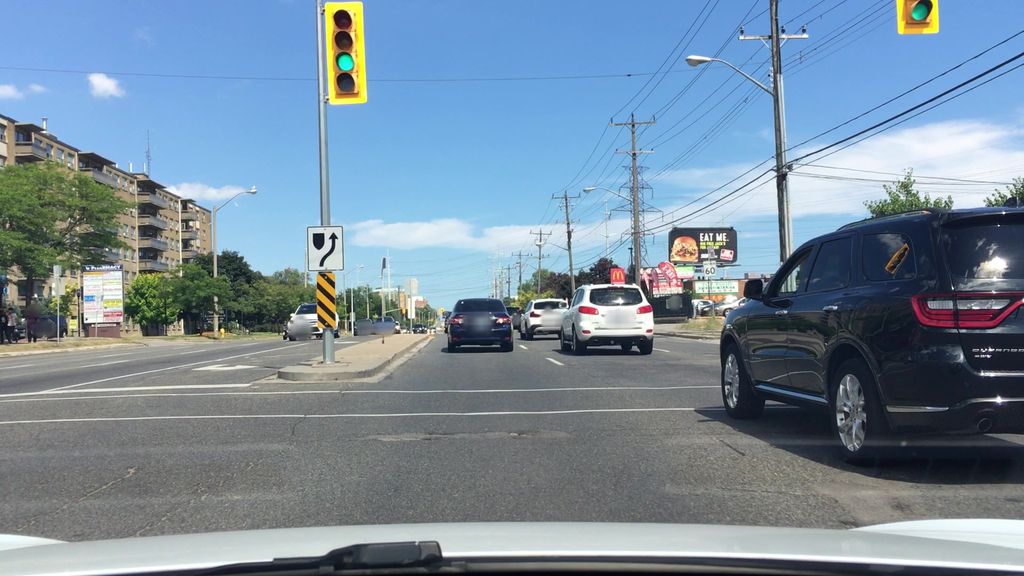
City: toronto